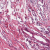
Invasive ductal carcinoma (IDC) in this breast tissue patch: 0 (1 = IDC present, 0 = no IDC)